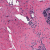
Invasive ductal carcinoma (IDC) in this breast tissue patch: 0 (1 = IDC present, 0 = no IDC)